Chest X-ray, AP view. Patient: 40 years old, sex F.
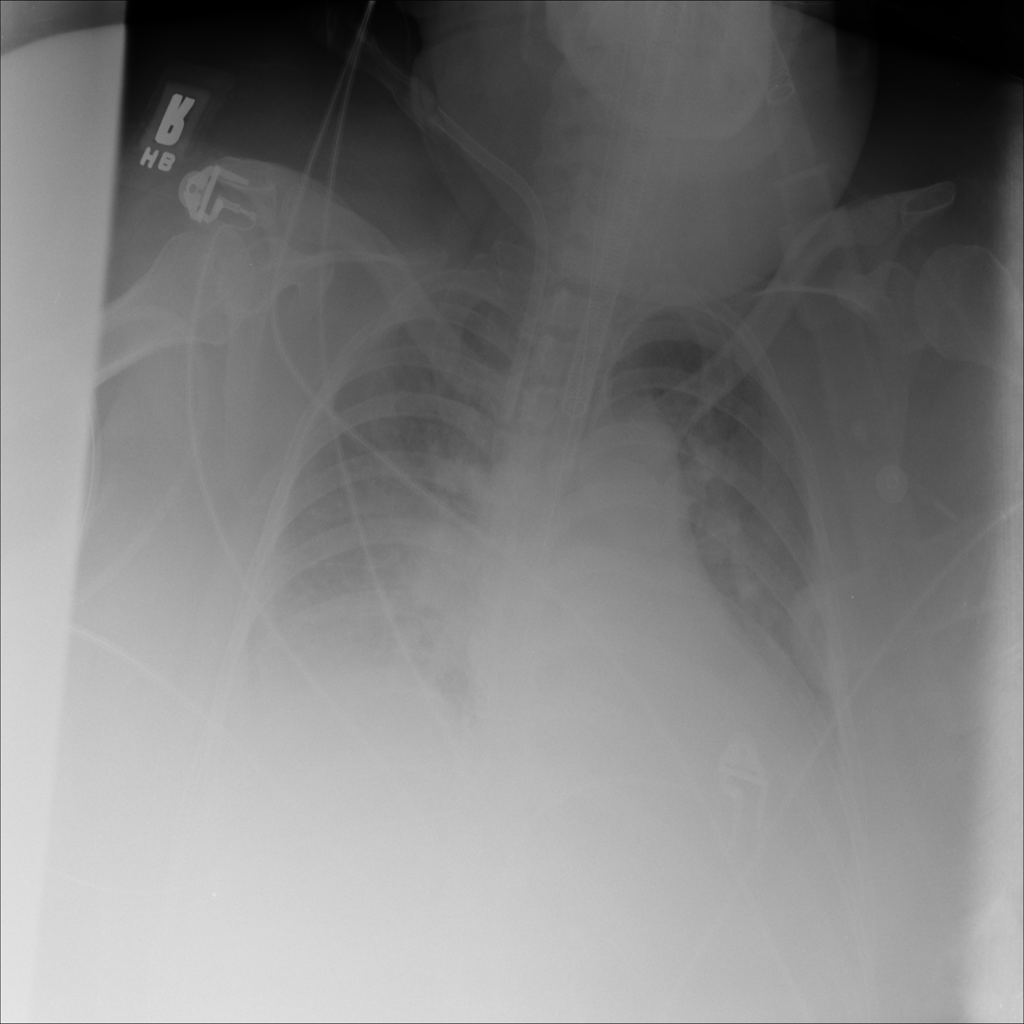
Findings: No Finding